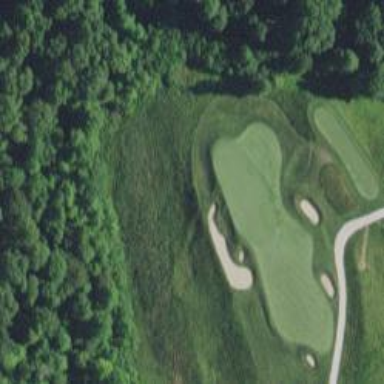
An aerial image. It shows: View of golf hole.